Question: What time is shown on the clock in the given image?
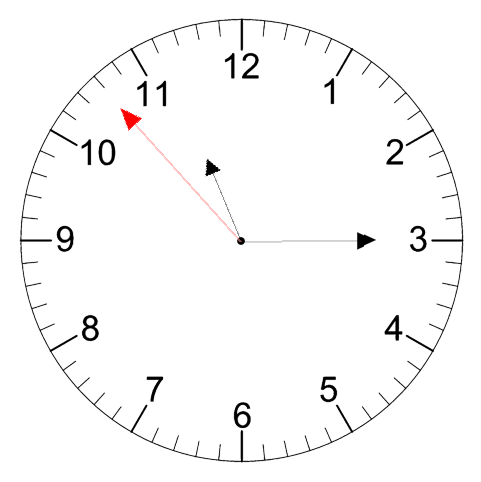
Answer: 11:14:53